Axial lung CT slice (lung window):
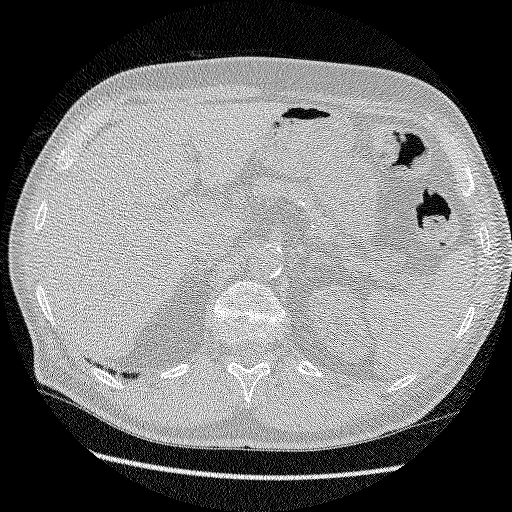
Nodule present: no